Question: For a while now i am making a game with libgdx and I only had tried it on desktop ,now when i try to run it on my phone it throws this:
'''
11-02 23:16:19.171: W/GL2JNIView(2702): creating OpenGL ES 2.0 context
11-02 23:16:19.211: D/dalvikvm(2702): Trying to load lib /data/data/com.infiniteangle.raywararcade/lib/libgdx.so 0x40514af0
11-02 23:16:19.211: D/dalvikvm(2702): Shared lib '/data/data/com.infiniteangle.raywararcade/lib/libgdx.so' already loaded in same CL 0x40514af0
11-02 23:16:19.211: W/dalvikvm(2702): No implementation found for native Lcom/badlogic/gdx/backends/android/AndroidGL20;.init ()V
11-02 23:16:19.211: W/dalvikvm(2702): Exception Ljava/lang/UnsatisfiedLinkError; thrown while initializing Lcom/badlogic/gdx/backends/android/AndroidGL20;
11-02 23:16:19.221: W/dalvikvm(2702): threadid=8: thread exiting with uncaught exception (group=0x40015568)
11-02 23:16:19.221: E/AndroidRuntime(2702): FATAL EXCEPTION: GLThread 9
11-02 23:16:19.221: E/AndroidRuntime(2702): java.lang.ExceptionInInitializerError
11-02 23:16:19.221: E/AndroidRuntime(2702): at com.badlogic.gdx.backends.android.AndroidGraphics.setupGL(AndroidGraphics.java:286)
11-02 23:16:19.221: E/AndroidRuntime(2702): at com.badlogic.gdx.backends.android.AndroidGraphics.onSurfaceCreated(AndroidGraphics.java:334)
11-02 23:16:19.221: E/AndroidRuntime(2702): at android.opengl.GLSurfaceView$GLThread.guardedRun(GLSurfaceView.java:1348)
11-02 23:16:19.221: E/AndroidRuntime(2702): at android.opengl.GLSurfaceView$GLThread.run(GLSurfaceView.java:1118)
11-02 23:16:19.221: E/AndroidRuntime(2702): Caused by: java.lang.UnsatisfiedLinkError: init
11-02 23:16:19.221: E/AndroidRuntime(2702): at com.badlogic.gdx.backends.android.AndroidGL20.init(Native Method)
11-02 23:16:19.221: E/AndroidRuntime(2702): at com.badlogic.gdx.backends.android.AndroidGL20.<clinit>(AndroidGL20.java:28)
'''
The game is using OpenGL es 2.0
My libs folder looks like this:

I tried restarting eclipse(just in case) ,cleaning project.
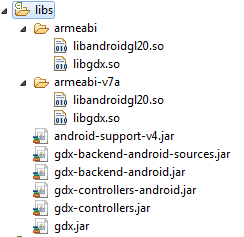
Answer: I replaced all of the libgdx's jars with the new version,probably many of the jars were outdated